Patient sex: M
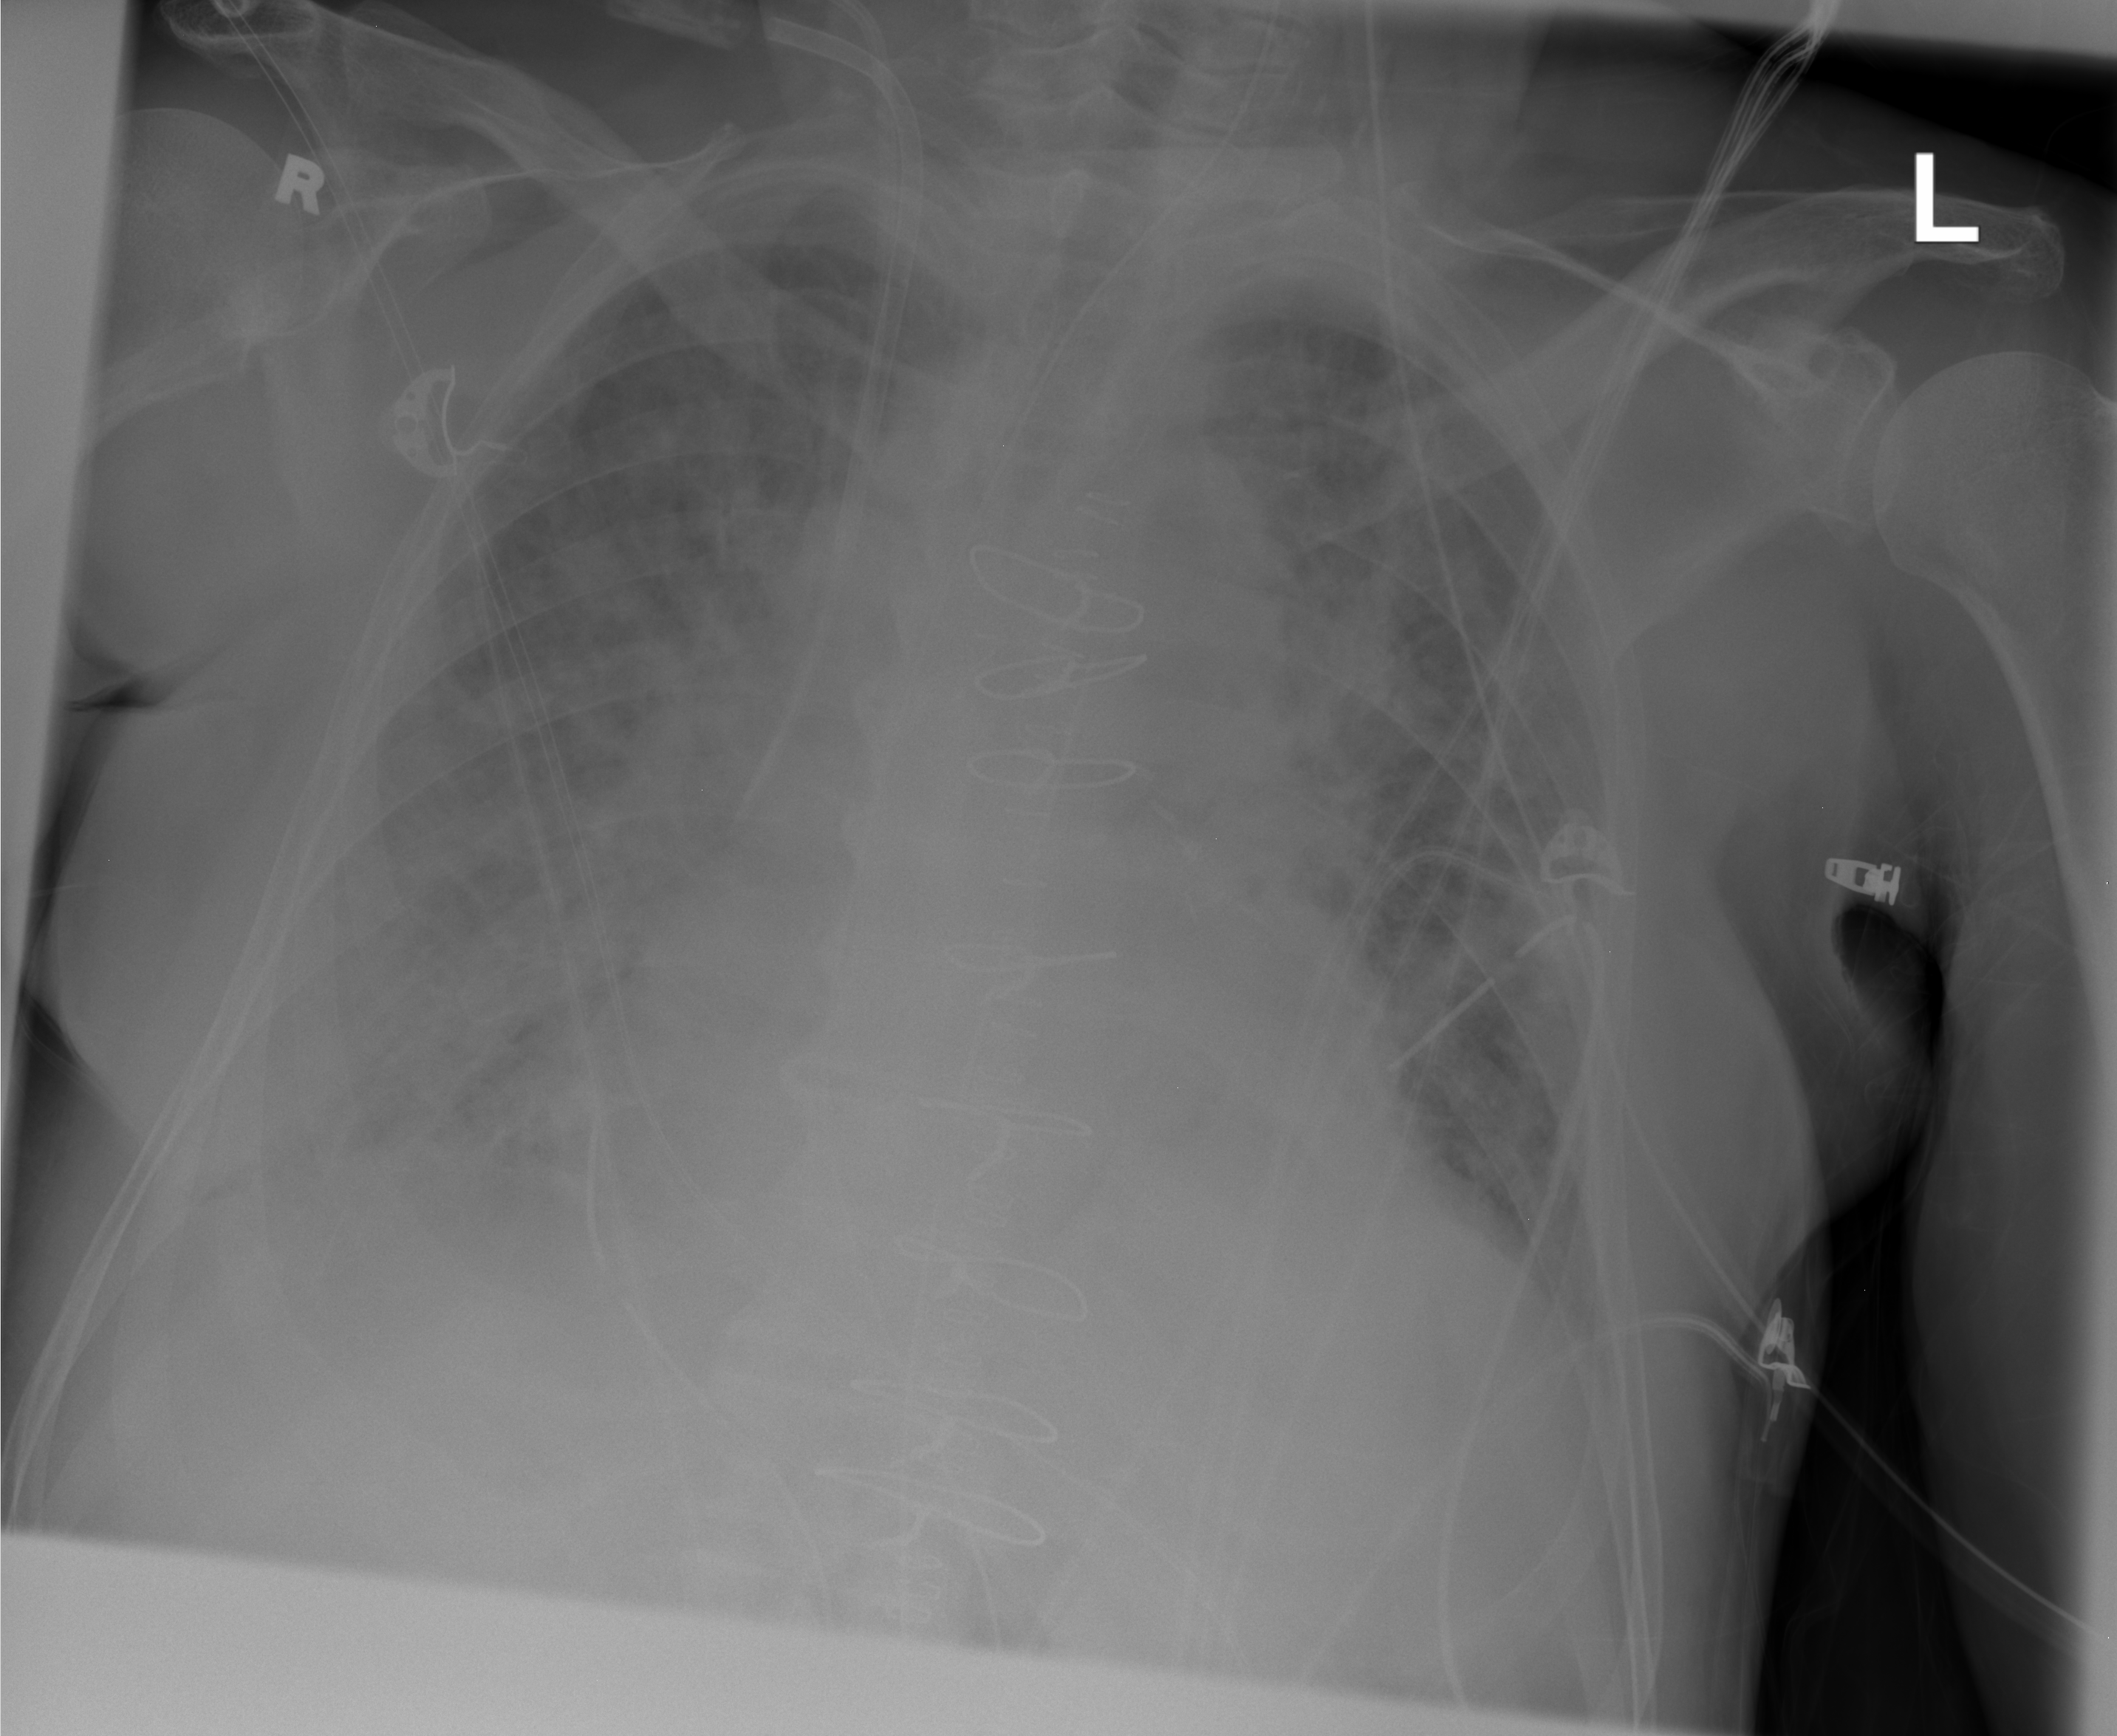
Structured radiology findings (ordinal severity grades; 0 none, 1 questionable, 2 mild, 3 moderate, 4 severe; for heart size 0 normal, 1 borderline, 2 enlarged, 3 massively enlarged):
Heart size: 2
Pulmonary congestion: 3
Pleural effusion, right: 2
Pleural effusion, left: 0
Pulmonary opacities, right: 4
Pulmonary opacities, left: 3
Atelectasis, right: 3
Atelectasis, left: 2